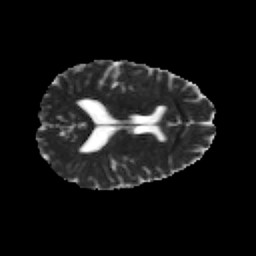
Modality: MD
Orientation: axial
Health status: healthy
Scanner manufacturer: philips
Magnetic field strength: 3 T
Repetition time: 9.75 s
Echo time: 0.092 s